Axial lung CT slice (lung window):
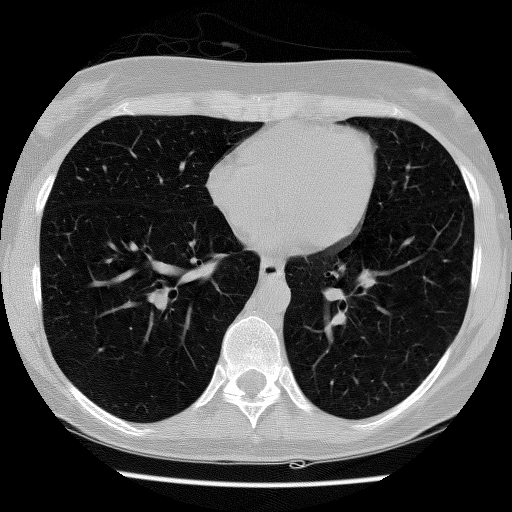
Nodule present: no